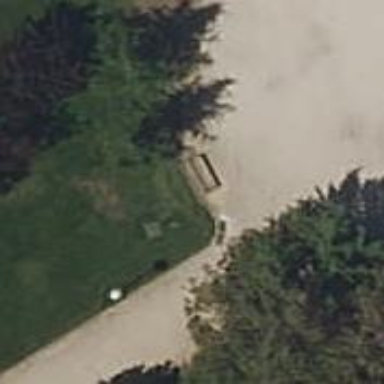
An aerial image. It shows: Bench.